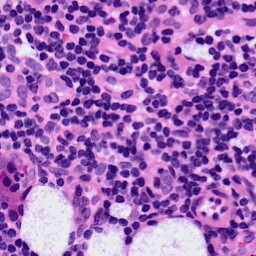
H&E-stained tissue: LymphNode